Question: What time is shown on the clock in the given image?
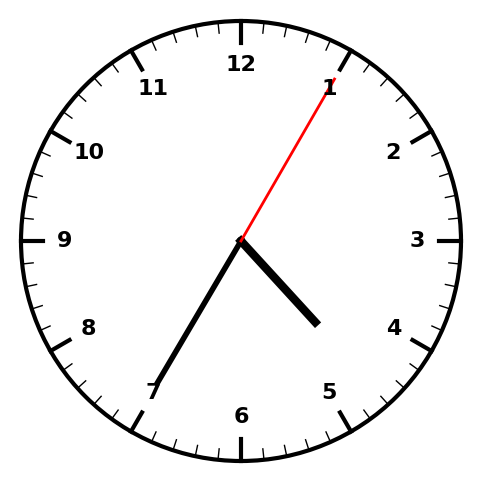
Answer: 04:35:05